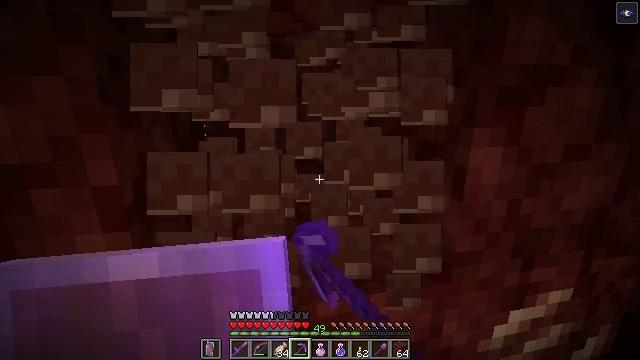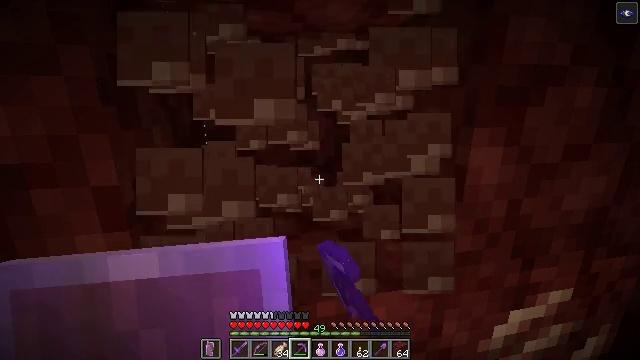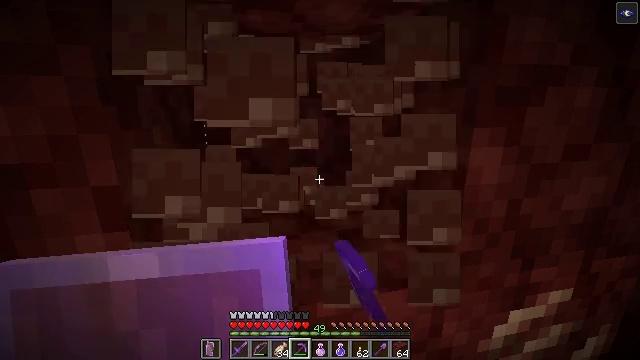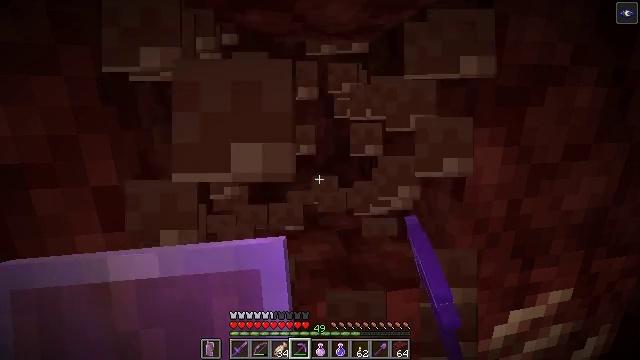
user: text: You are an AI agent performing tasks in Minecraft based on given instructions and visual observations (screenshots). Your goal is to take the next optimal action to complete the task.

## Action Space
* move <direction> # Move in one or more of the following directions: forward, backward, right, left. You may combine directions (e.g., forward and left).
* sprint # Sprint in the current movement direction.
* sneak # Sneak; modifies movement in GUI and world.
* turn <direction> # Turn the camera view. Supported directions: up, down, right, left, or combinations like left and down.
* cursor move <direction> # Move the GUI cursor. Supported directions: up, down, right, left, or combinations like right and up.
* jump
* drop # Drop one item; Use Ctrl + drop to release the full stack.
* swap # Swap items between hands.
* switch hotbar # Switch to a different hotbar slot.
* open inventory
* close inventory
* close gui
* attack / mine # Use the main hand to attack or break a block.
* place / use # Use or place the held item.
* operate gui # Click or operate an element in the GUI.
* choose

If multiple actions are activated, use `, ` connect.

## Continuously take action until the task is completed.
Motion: motion action
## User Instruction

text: Collect ancient debris for Netherite crafting.
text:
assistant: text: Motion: attack / mine
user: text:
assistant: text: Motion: no_op
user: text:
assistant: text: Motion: no_op
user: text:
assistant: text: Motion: no_op